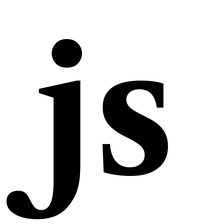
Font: LibreCaslonText_Bold